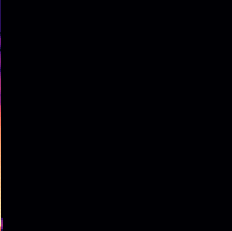
Sound class: Fire crackling